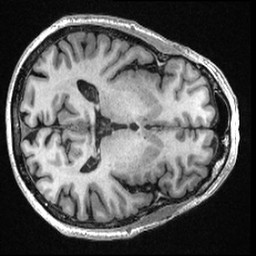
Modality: T1w
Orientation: axial
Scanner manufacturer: ge
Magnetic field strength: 3 T
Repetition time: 0.006736 s
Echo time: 0.002996 s